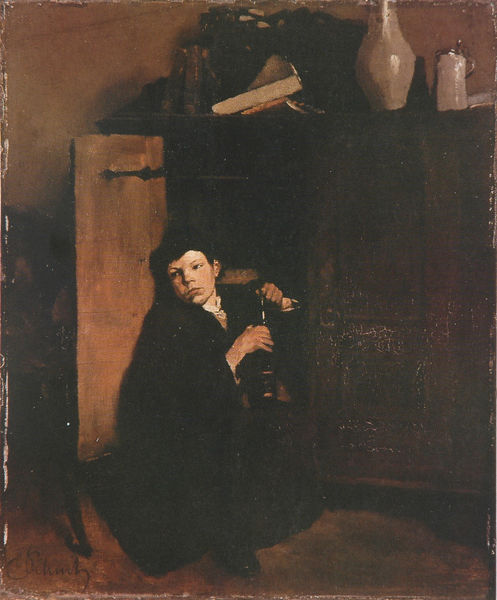
Titel: Junge am Schrank
Künstler: Carl Schuch
Standort: Karlsruhe
Institution: Staatliche Kunsthalle
Schlagwörter: dunkel, gemälde, hand, mann, schatten, weiß, sitzen, braun, finger, hell, holz, hut, licht, mund, ohr, raum, schwarz, stuhl, tür, zimmer, ölbild, blick, malerei, alkohol, betrunken, flasche, jacke, jung, trinken, wand, augen, blass, gesicht, inkarnat, stein, trauer, bildnis, hände, innenraum, möbel, portrait, porträt, signatur, öl, boden, interieur, realismus, sitzend, innen, kind, lippen, traurig, genre, kanne, keramik, krug, vase, bücher, kommode, schrank, hocke, düster, genrebild, genremalerei, tag, sigantur, sinken, wein, glanz, grimmig, stube, junge, gemach, abbild, fussboden, bierkrug, deckel, offen, knabe, buch, trostlos, hocken, knien, probieren, gefässe, juge, schranktür, wandschrank, jüngling, krüge, malerisch, scharnier, tonig, heimlich, trinker, trunkenheit, beschlag, armut, korken, weinflasche, möbelstück, beschläge, schrauben, humpen, fahl, öffnen, klauen, streich, han, hockend, gerümpel, schnaps, zusammengesunken, schmitz, trübnis, zimmel, zusammensinken, büher, alkohl, rahmenlos, schrankfür, ramponiert, ausgerahmt, schabernack, haarigvase